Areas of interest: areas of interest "Wuyang Sports Park"
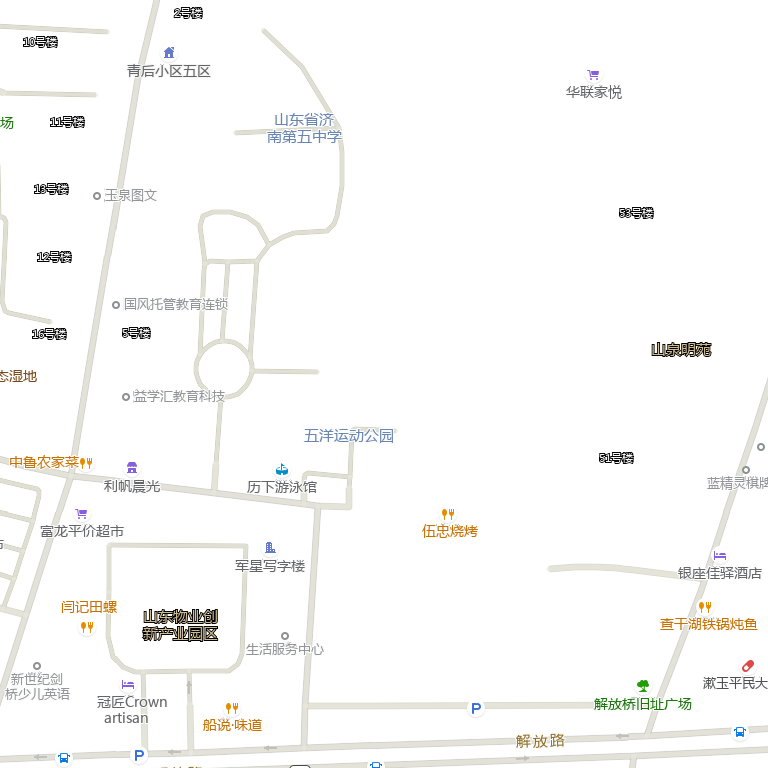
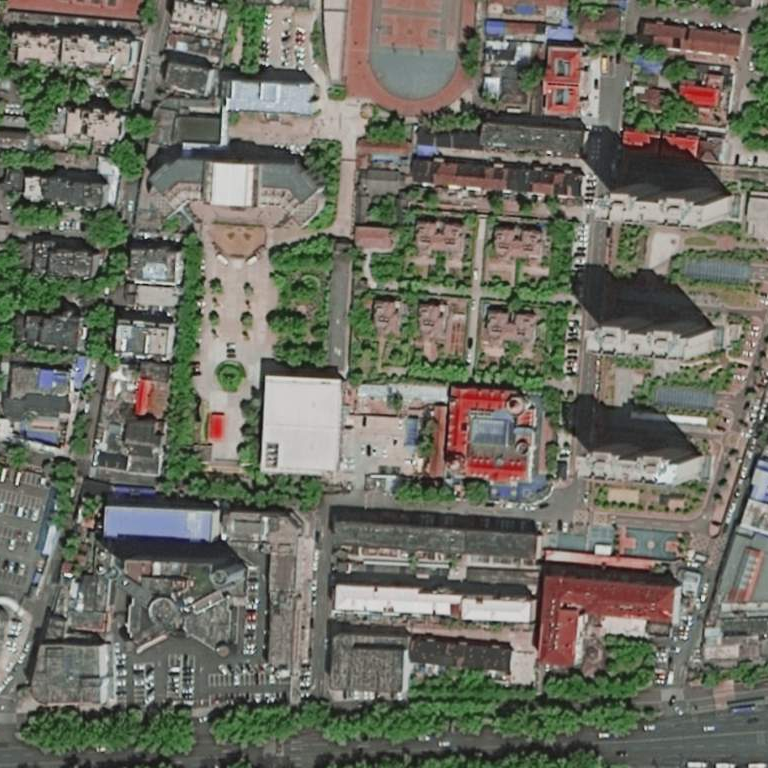